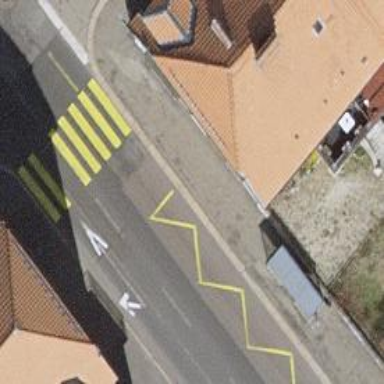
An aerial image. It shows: Bus stop with shelter. It is platform for public transport.